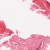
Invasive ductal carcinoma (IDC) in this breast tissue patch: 0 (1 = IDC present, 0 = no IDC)